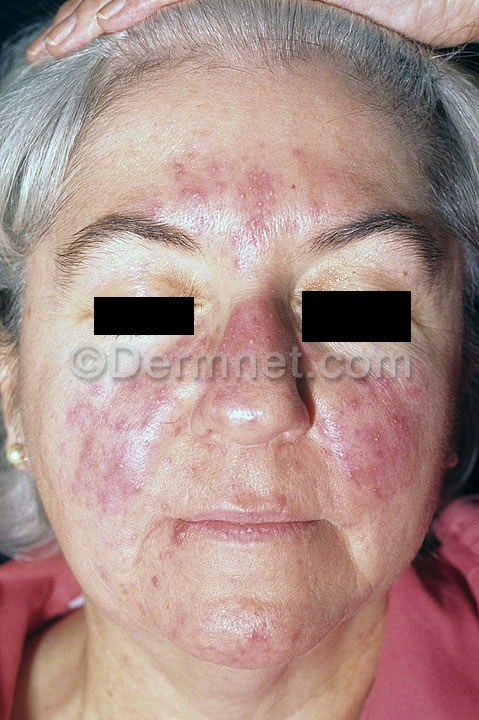
Disease: Acne and Rosacea Photos